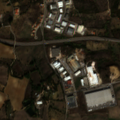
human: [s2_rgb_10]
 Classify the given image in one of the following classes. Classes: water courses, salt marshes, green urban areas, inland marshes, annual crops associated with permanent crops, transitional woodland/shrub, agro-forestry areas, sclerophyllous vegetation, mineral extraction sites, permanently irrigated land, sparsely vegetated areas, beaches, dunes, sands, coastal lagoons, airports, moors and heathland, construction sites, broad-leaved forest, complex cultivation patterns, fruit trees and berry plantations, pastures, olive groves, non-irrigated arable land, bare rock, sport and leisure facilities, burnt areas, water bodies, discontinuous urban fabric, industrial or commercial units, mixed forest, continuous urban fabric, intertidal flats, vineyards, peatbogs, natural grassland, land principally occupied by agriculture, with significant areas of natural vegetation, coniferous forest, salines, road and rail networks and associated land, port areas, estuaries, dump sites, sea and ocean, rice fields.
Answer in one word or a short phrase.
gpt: industrial or commercial units, non-irrigated arable land, permanently irrigated land, olive groves, complex cultivation patterns